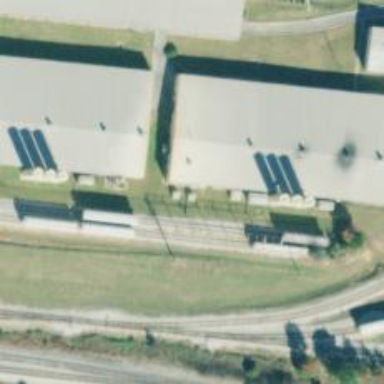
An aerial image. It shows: Industrial substation with power supply facilities.